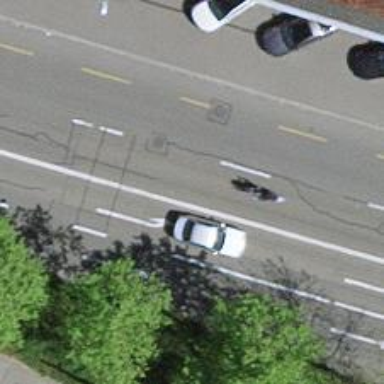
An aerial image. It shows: Asphalt road with primary highway designation. There is dedicated cycle lane on the left.